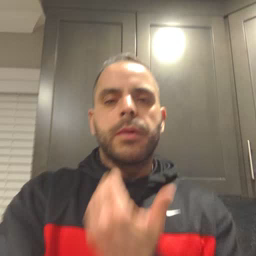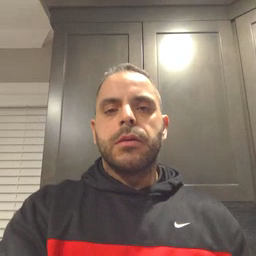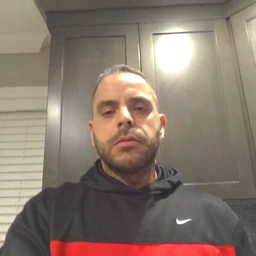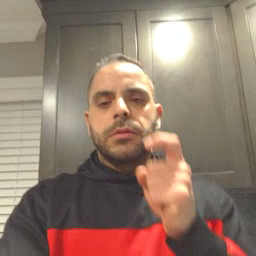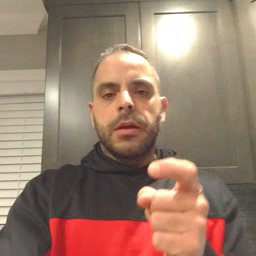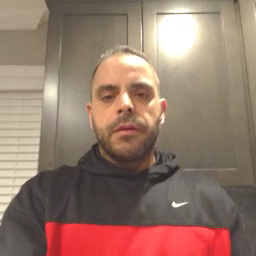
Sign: gift